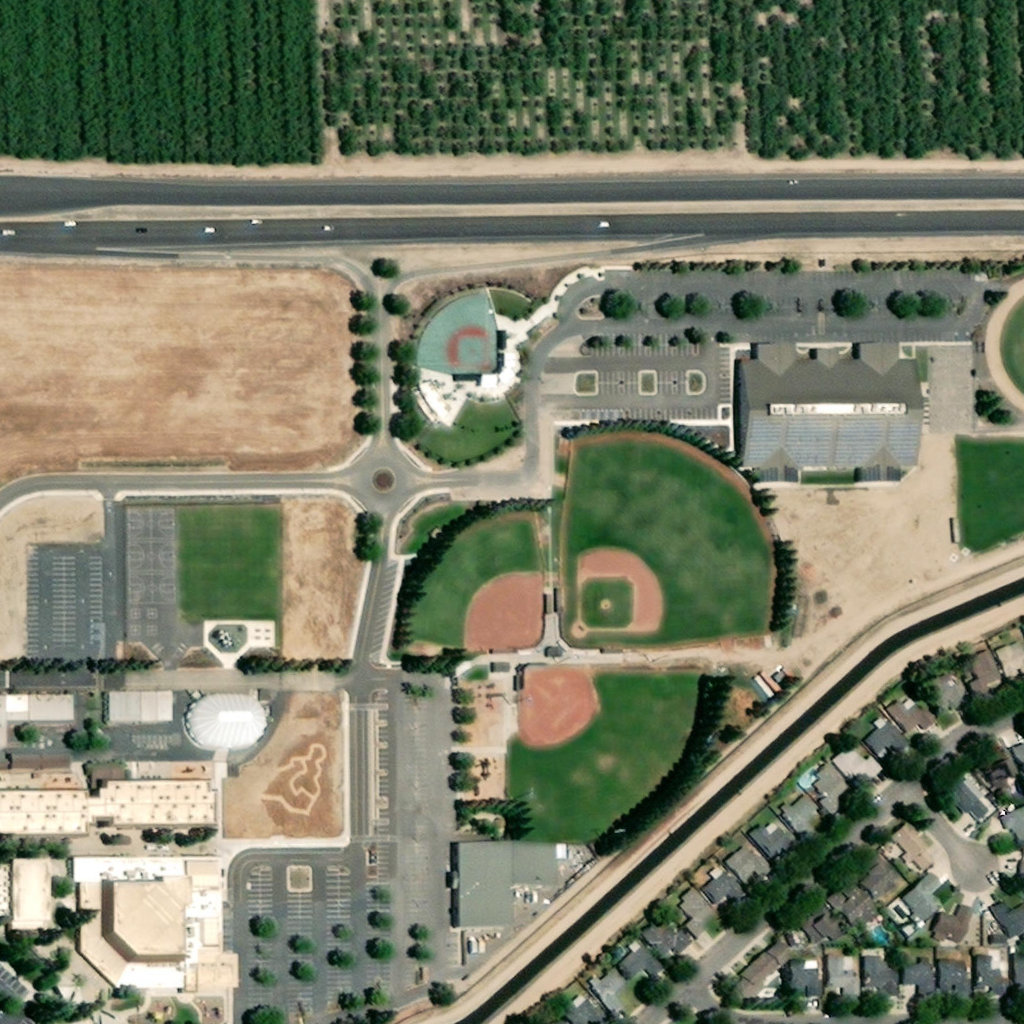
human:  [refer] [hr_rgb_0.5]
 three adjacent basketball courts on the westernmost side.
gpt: <box>[[12, 49, 17, 58, 0]]</box>